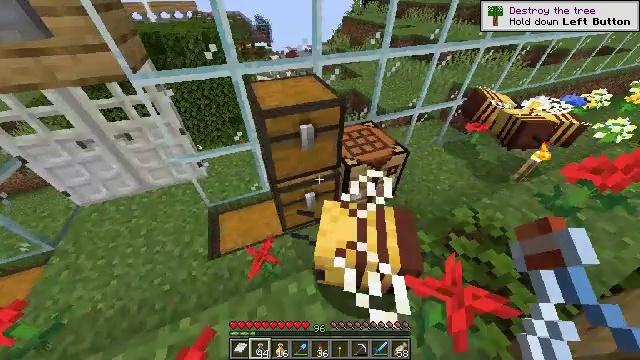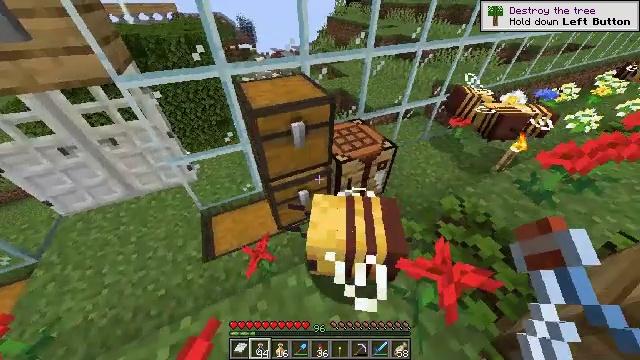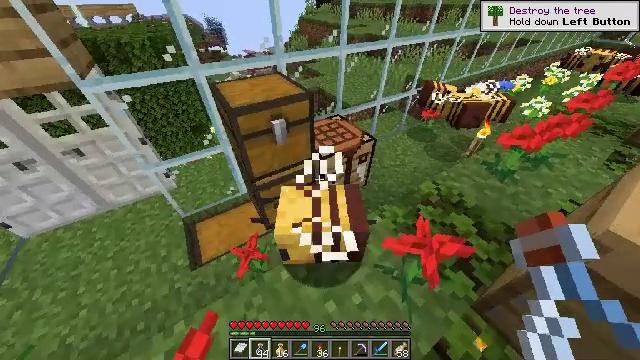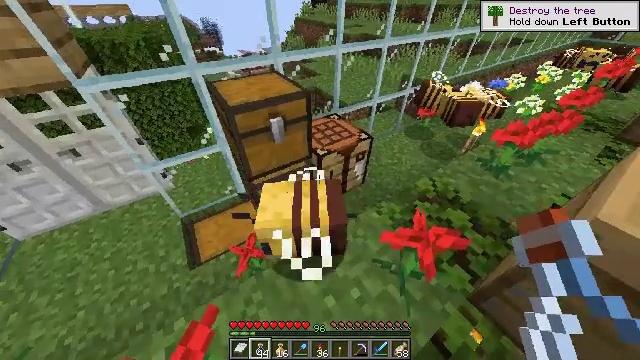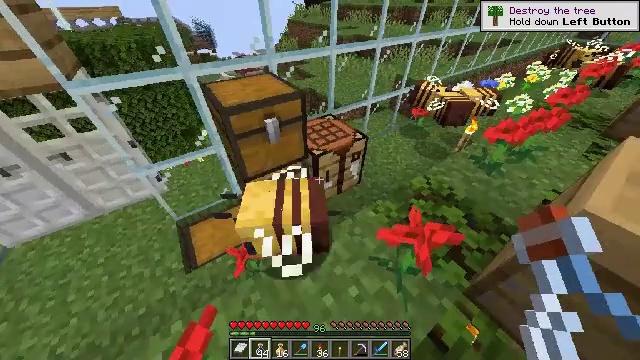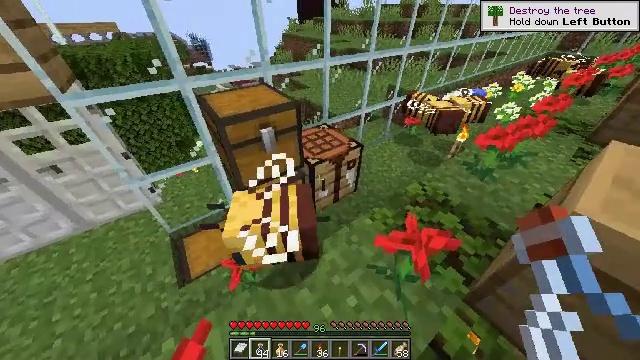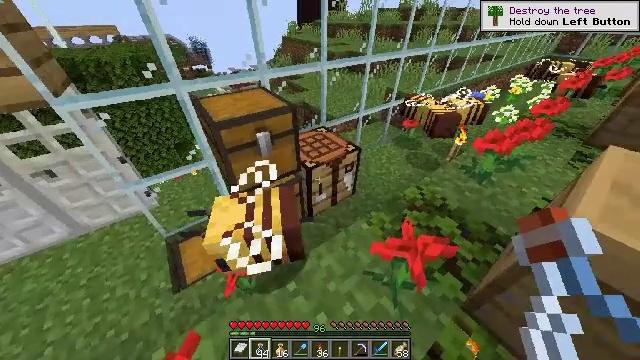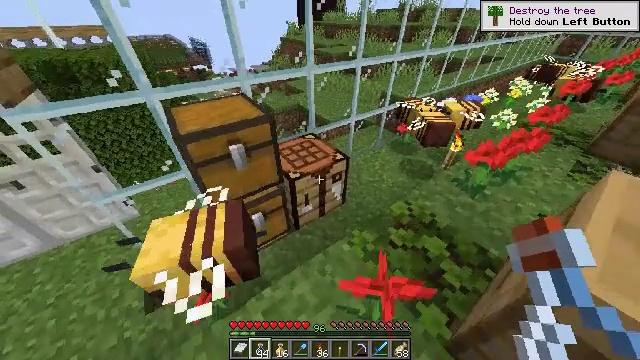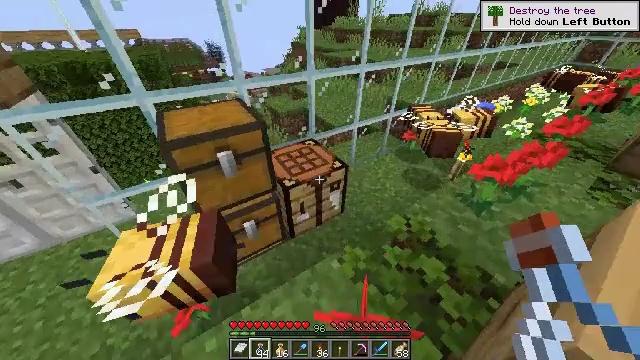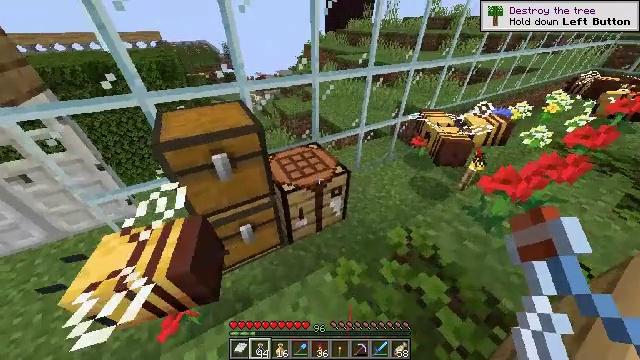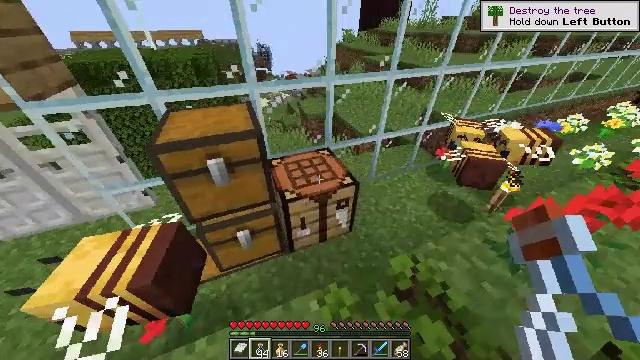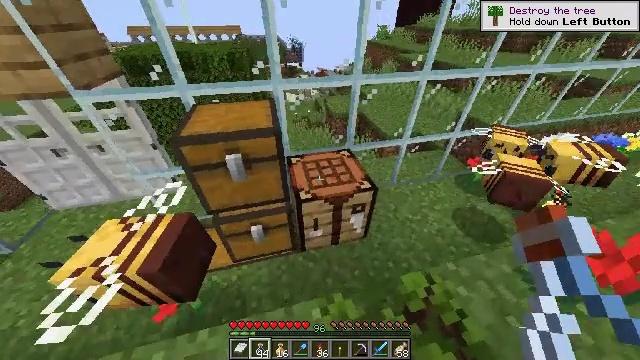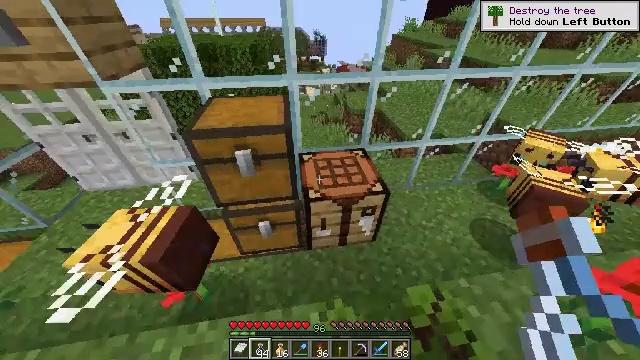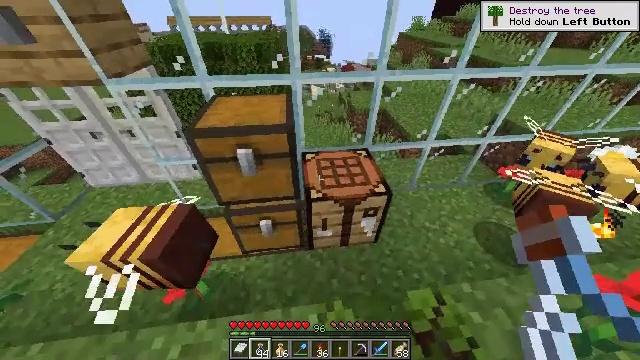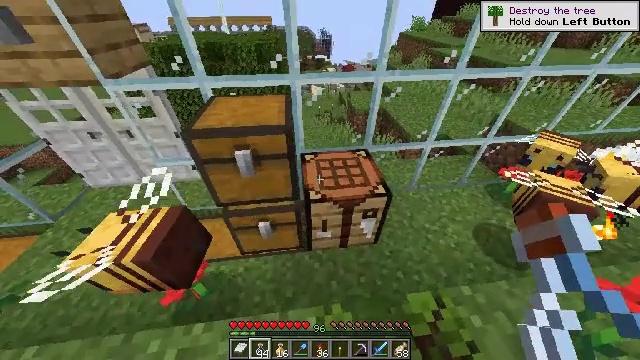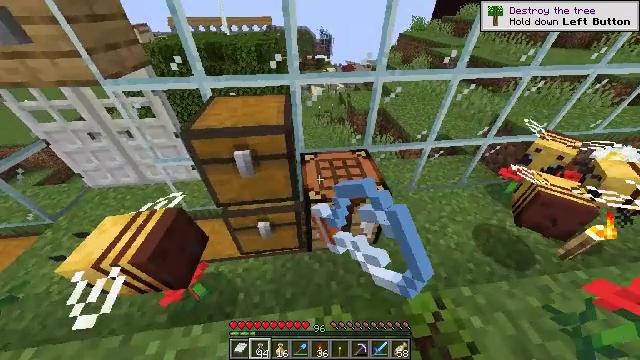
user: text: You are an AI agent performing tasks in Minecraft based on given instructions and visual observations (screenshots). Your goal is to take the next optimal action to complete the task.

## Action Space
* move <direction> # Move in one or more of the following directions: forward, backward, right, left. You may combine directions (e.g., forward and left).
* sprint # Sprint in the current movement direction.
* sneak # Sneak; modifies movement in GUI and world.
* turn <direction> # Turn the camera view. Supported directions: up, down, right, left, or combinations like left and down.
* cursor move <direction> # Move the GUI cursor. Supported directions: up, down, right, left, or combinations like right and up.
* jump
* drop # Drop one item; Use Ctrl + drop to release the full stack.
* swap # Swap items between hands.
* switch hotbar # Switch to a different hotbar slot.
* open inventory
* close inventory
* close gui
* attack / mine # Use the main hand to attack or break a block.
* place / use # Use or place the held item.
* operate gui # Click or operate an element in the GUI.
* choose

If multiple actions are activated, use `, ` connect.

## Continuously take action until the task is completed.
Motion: motion action
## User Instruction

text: Craft a honey block.
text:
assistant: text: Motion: turn right
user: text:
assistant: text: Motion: turn right
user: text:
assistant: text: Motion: no_op
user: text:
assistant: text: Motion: turn right
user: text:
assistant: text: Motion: turn right and up
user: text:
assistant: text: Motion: move forward and move right
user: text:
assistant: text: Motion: move forward and move right
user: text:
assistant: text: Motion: move forward and move right, turn left
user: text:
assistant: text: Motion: move forward and move right, turn left
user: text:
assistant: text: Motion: move forward and move right, turn left
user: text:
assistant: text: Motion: turn left
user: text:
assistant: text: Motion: turn left and down
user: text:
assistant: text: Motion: turn left
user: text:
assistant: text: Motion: use / place
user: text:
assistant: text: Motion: use / place
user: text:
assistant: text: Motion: use / place
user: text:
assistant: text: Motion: no_op
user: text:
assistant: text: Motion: no_op
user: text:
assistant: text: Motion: open gui
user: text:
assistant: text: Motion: no_op
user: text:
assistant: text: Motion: no_op
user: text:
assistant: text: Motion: no_op
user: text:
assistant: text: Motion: no_op
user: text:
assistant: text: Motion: no_op
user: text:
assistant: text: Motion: no_op
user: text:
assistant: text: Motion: no_op
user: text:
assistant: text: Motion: no_op
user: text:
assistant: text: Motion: cursor move left
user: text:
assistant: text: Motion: sneak, cursor move left
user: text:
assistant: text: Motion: sneak, cursor move left